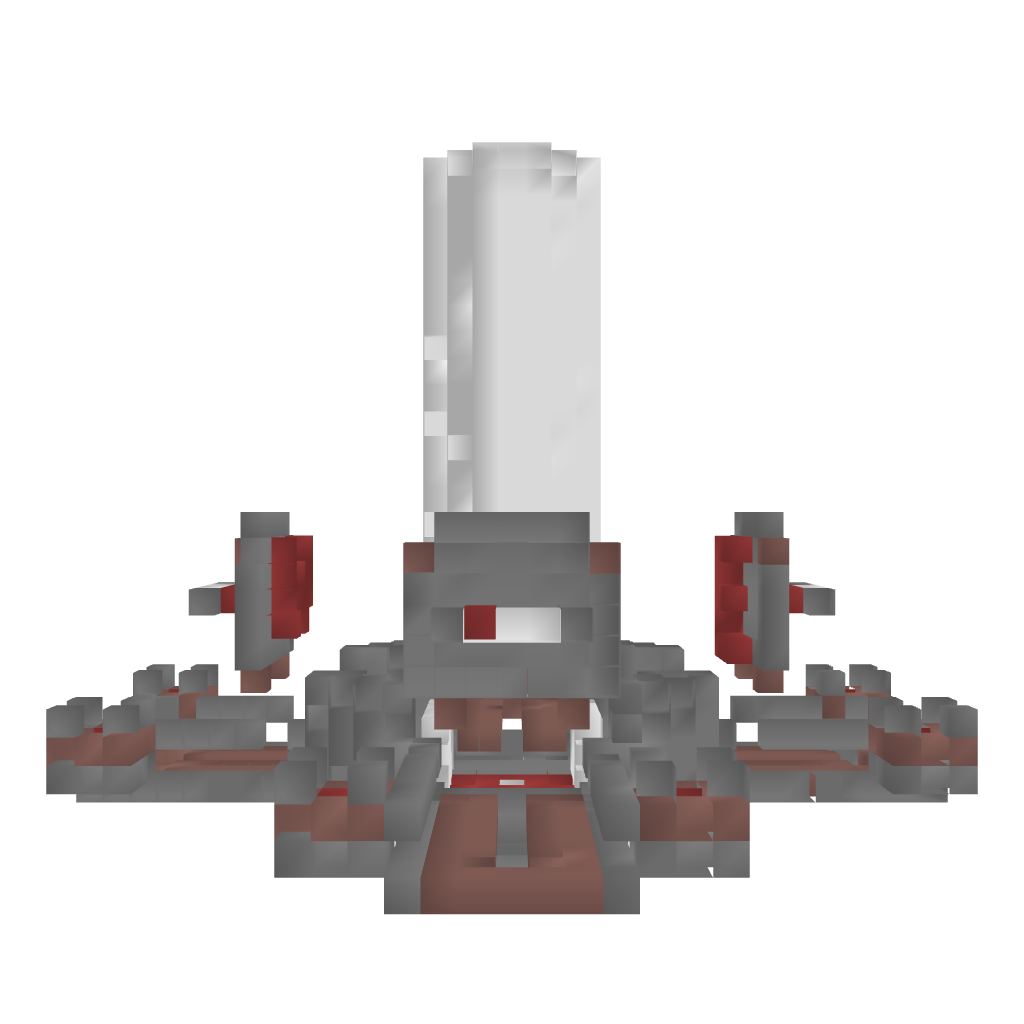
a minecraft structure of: Server spawn #1 bad low quality